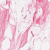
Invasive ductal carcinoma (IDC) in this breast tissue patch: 0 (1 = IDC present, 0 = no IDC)